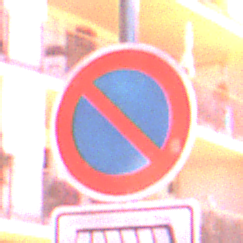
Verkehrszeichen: EingeschraenktesHalteverbot
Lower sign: HinweisDurchSinnbild13
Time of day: Night
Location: Outdoor (Urban)
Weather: PartlyCloudy
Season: NotSpecified
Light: Artificial